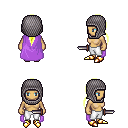
a pixel art fantasy rpg character, female body template, human, tanned skin, lavender cape, white pants, gold ponytail hairstyle, chain hood, gold boots, dagger, four views (front, back, left, right), 2x2 character sprite sheet, small pixel art, hard edges, no anti-aliasing